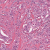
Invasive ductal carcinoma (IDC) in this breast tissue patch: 1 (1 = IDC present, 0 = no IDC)